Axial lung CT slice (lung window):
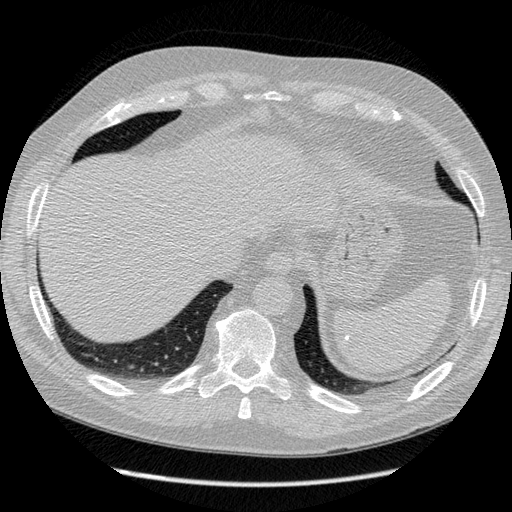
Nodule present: no